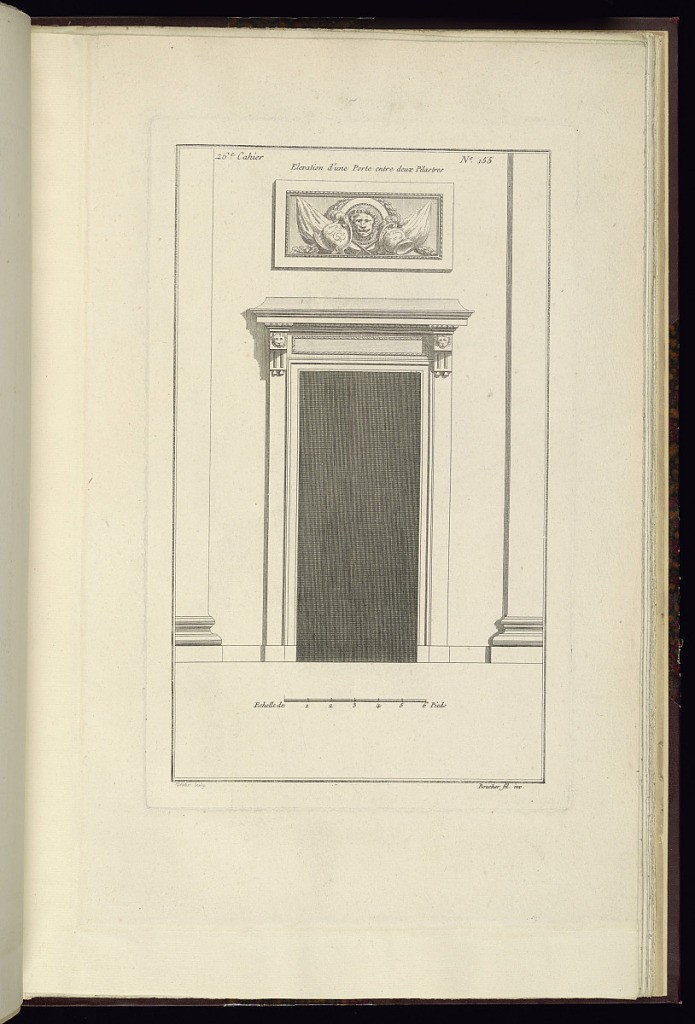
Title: Elevation d'une Porte entre deux Pilastres
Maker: Juste-François Boucher, French, 1736 – 1782
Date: ca. 1775
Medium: Engraving on off white laid paper
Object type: Print
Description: Elevation of a door between two pilasters. Above the doorway is a framed panel of lamb tongue, brackets with lion head, and a band of egg and dart. There is an overdoor panel that features a trophy with helmets, flags, and a shield with a lion head. The plate is signed.